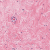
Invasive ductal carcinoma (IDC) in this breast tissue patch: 0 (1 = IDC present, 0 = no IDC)